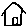
Label: house